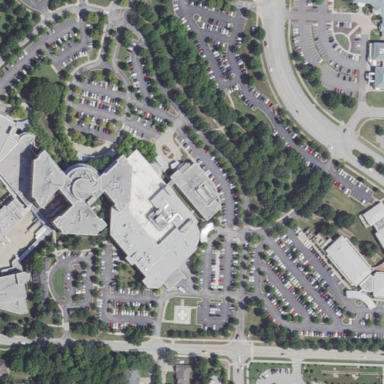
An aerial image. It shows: Hospital providing healthcare services.